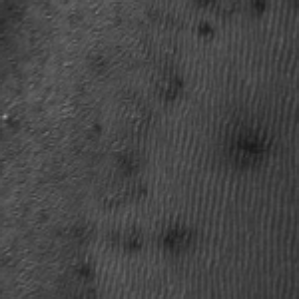
Label: frost